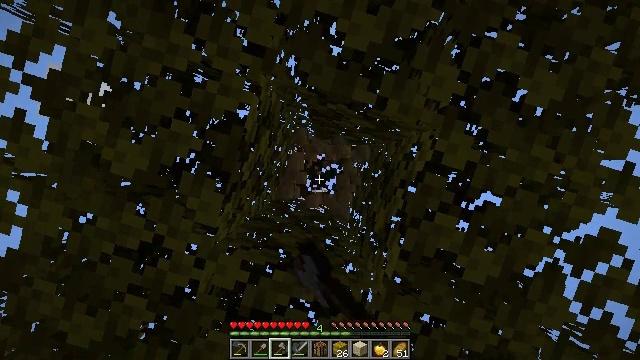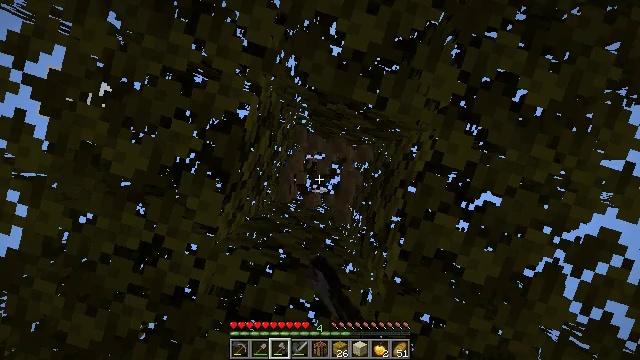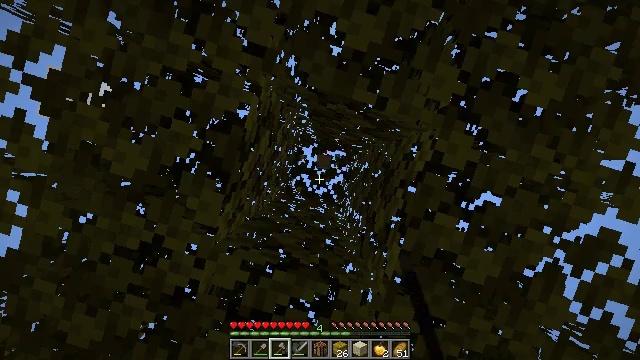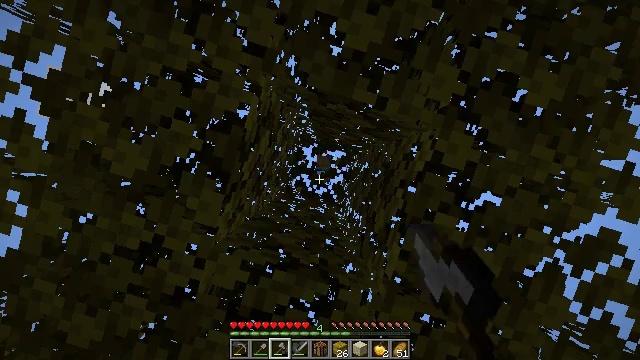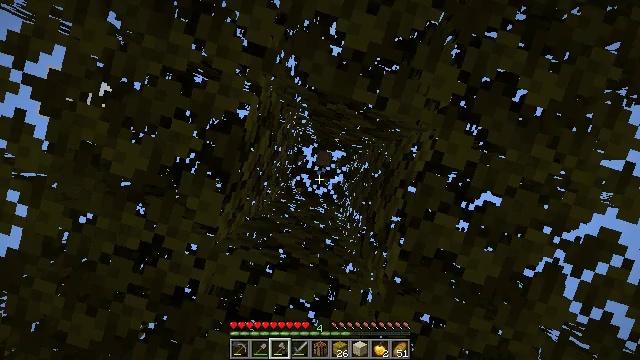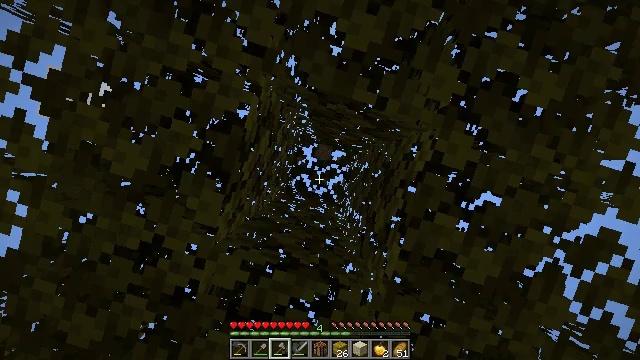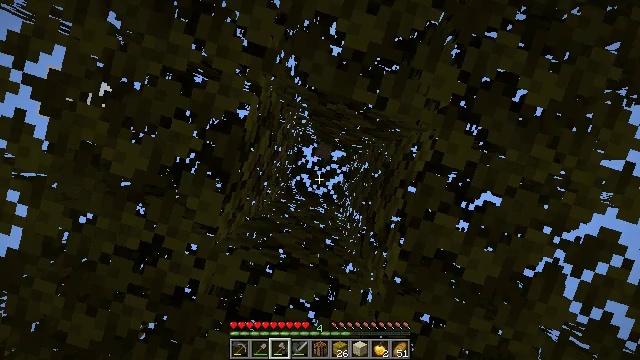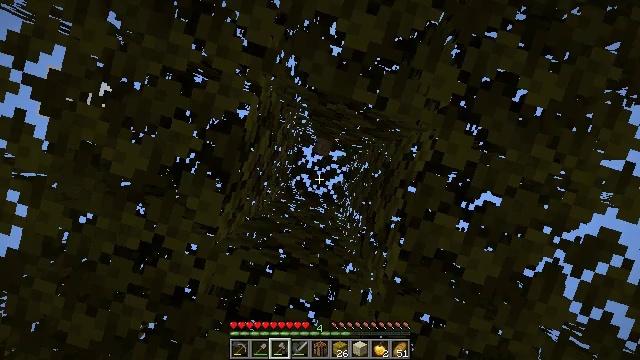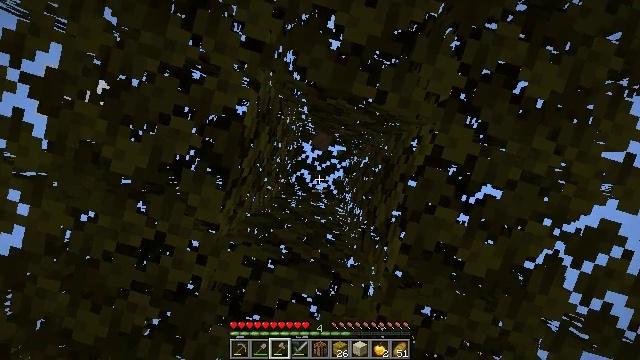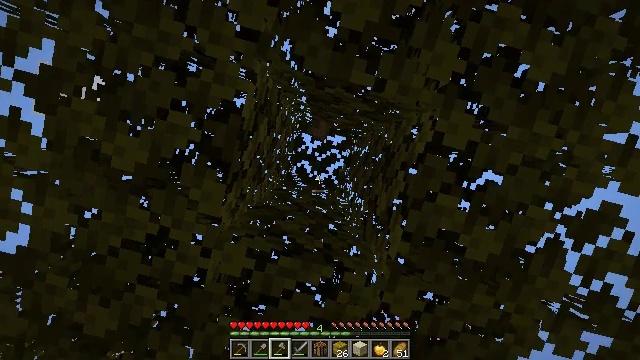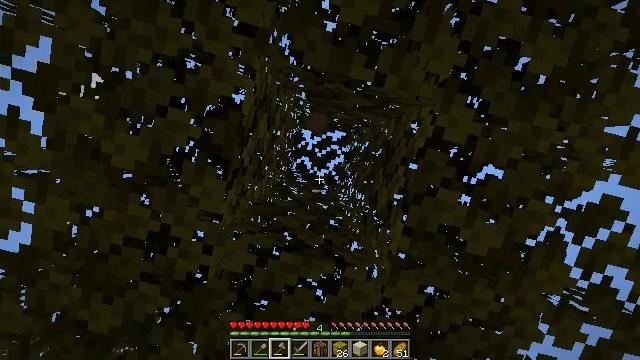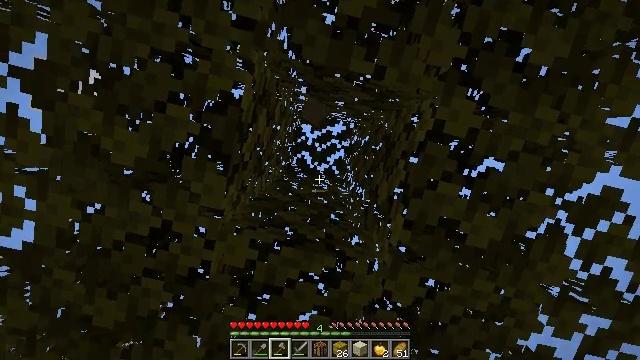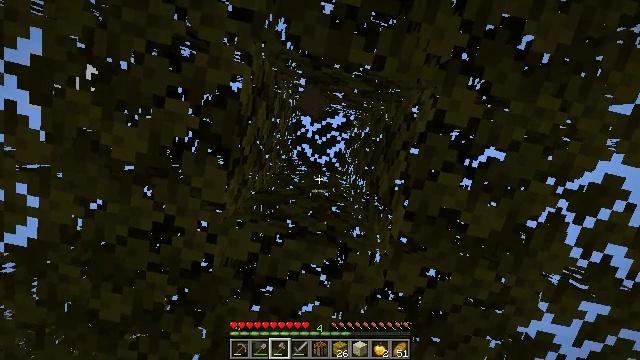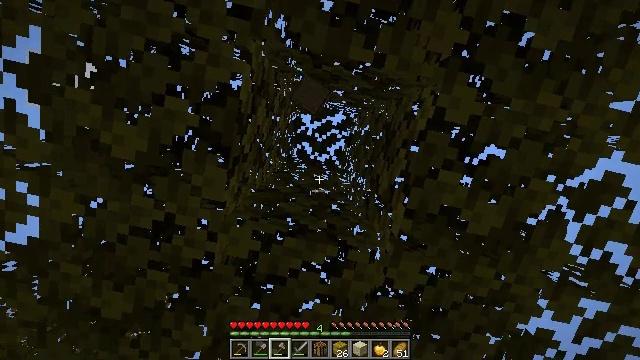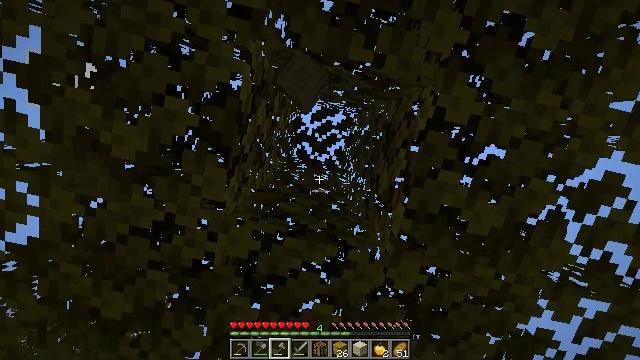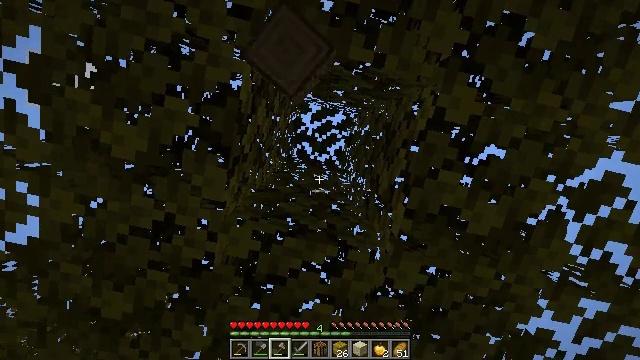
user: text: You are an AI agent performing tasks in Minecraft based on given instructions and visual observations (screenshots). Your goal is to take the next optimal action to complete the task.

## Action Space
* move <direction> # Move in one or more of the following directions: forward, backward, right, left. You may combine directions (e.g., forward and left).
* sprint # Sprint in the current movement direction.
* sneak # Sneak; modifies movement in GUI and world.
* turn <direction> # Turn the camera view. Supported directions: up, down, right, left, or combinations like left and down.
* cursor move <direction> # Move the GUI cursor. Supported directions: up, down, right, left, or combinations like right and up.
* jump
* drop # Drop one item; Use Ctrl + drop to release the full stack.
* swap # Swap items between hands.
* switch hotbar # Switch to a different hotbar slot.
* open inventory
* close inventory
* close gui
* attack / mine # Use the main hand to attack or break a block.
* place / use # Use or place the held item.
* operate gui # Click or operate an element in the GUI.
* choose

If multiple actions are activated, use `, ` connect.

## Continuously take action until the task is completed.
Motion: motion action
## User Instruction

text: Gather the acacia log for building.
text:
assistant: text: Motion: attack / mine
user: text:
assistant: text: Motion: attack / mine
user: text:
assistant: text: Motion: attack / mine
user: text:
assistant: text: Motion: attack / mine
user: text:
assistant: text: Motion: no_op
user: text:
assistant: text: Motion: no_op
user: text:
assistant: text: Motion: no_op
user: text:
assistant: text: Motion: turn down
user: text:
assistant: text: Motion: turn left and down
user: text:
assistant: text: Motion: no_op
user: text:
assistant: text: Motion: turn down
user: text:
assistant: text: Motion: turn down
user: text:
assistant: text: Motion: no_op
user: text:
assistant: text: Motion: no_op
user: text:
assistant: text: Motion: no_op
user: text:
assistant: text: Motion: no_op
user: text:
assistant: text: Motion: no_op
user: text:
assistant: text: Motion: no_op
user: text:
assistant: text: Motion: no_op
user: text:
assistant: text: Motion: no_op
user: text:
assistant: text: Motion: turn left and down
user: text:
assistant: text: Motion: turn left and down
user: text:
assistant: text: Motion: move forward and move left, turn left and down
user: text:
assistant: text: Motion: move forward and move left, turn left and down
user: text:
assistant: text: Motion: move forward and move left, turn left and down
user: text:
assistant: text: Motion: move forward, turn left and down
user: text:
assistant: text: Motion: move forward, turn left and down
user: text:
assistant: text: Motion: move forward
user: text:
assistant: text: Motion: move forward
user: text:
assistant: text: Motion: move forward, sprint